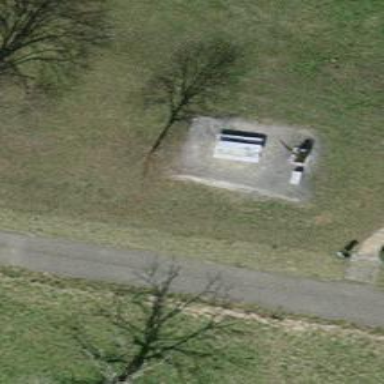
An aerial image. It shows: Brown bench in the vicinity.